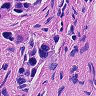
Metastatic tissue present: yes